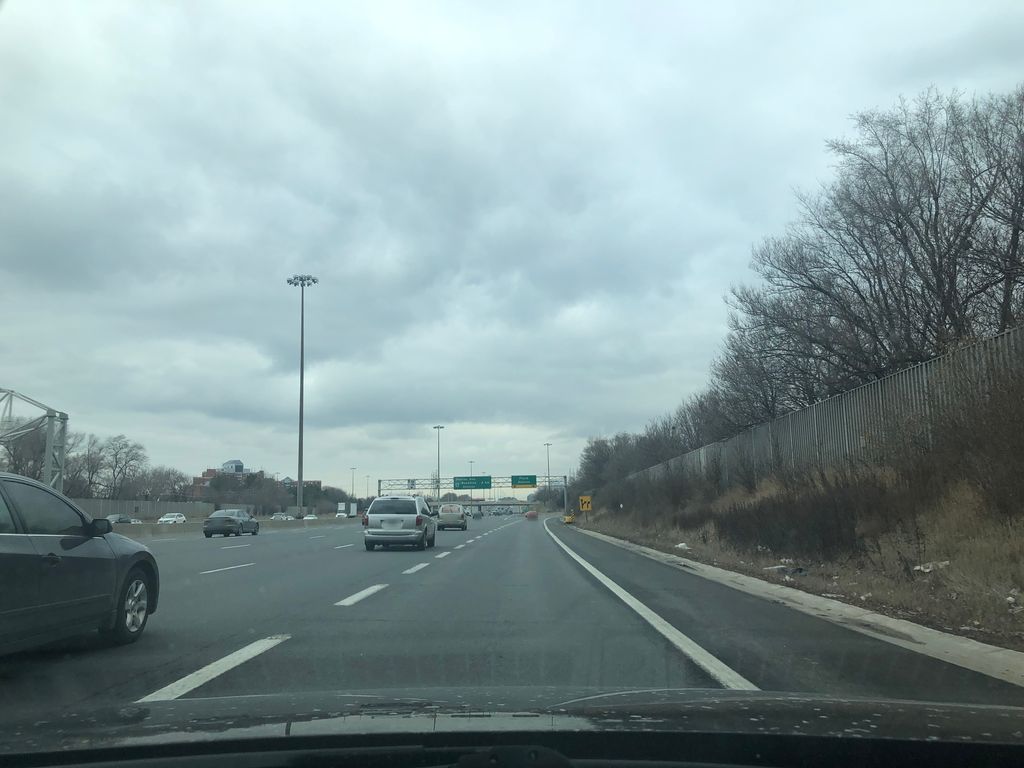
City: toronto